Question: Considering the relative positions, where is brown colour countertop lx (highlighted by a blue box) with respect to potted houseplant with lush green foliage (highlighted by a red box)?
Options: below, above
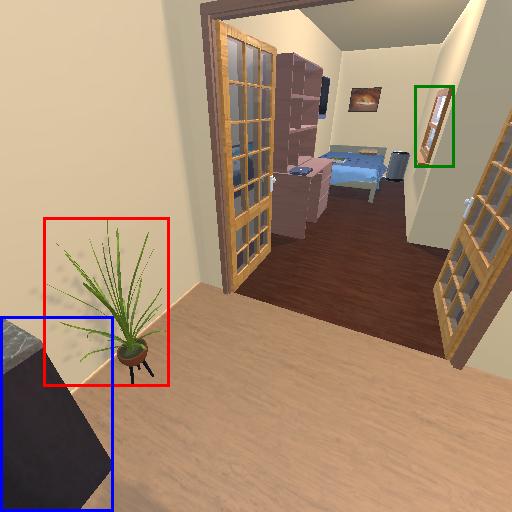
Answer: below